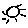
Label: sun